Aerial crown-view tile of a tropical tree (Barro Colorado Island, Panama), acquired 20250616:
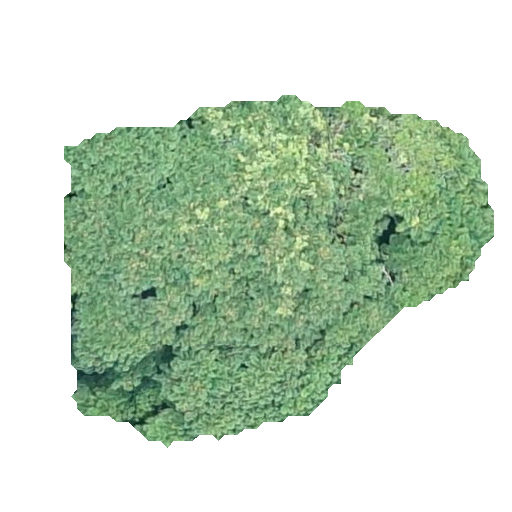
Species: Jacaranda copaia
GBIF accepted scientific name: Jacaranda copaia
Crown area: 159.926 m²